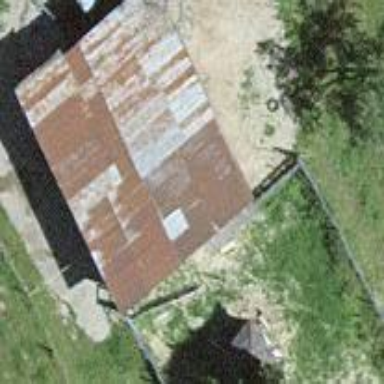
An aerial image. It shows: Barn.